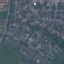
Land use / land cover class: Residential